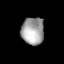
Tissue: lung
Cell type: Endothelial cells
Senescence score: 0.1819
Nuclear area (px): 610
Mean DAPI intensity: 161.775